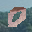
Label: 0